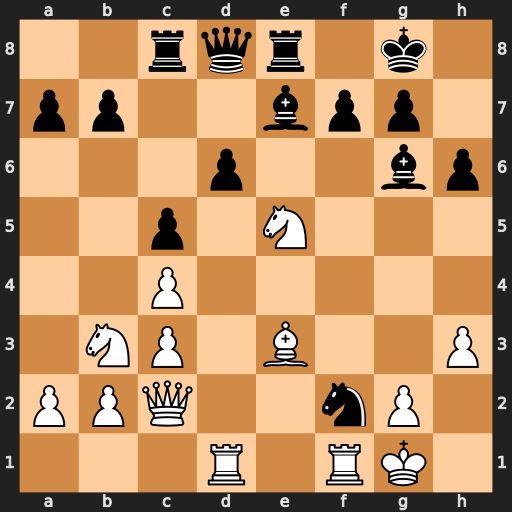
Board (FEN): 2rqr1k1/pp2bpp1/3p2bp/2p1N3/2P5/1NP1B2P/PPQ2nP1/3R1RK1
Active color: w
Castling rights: -
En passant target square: -
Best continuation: Qxf2 Bh4 g3 Bxg3 Qxg3